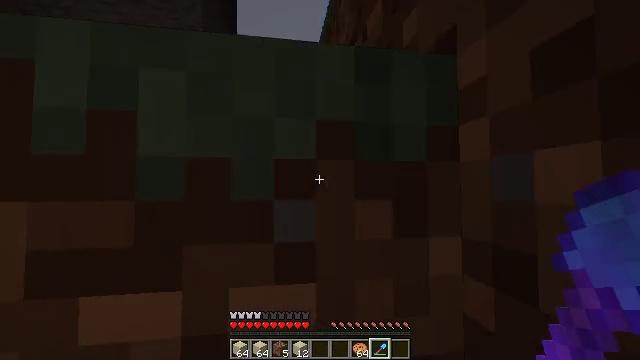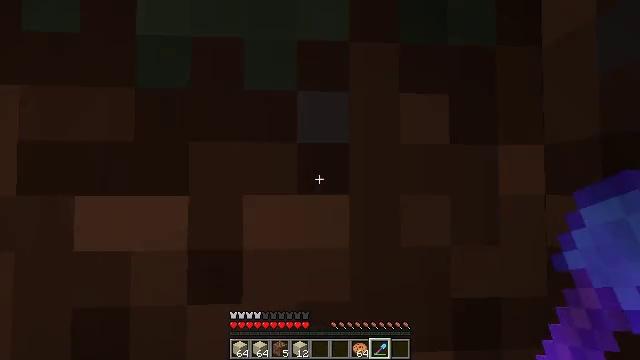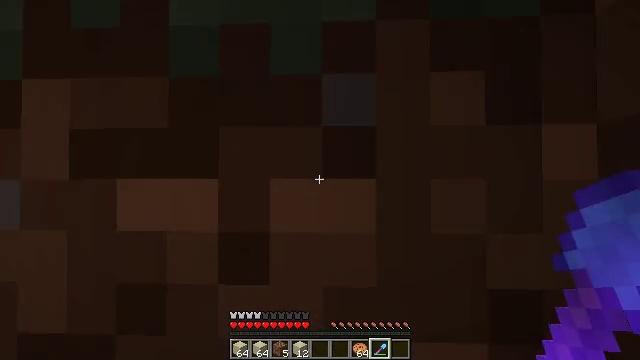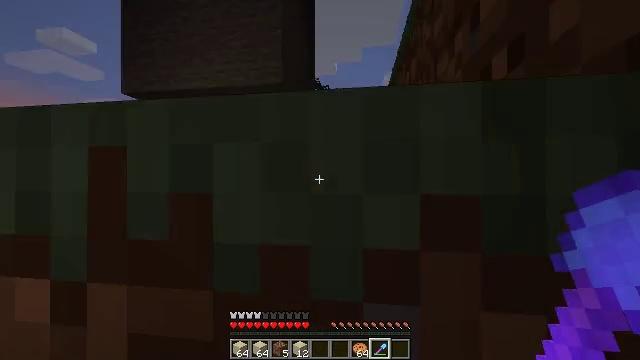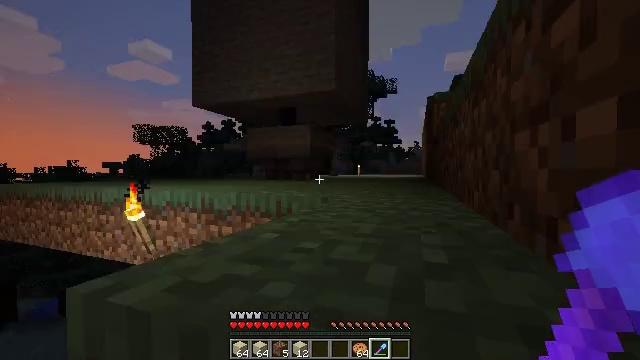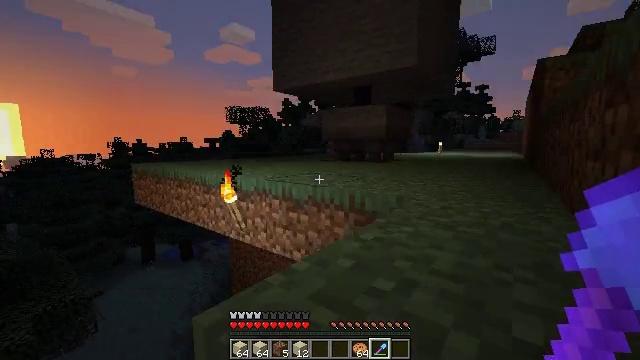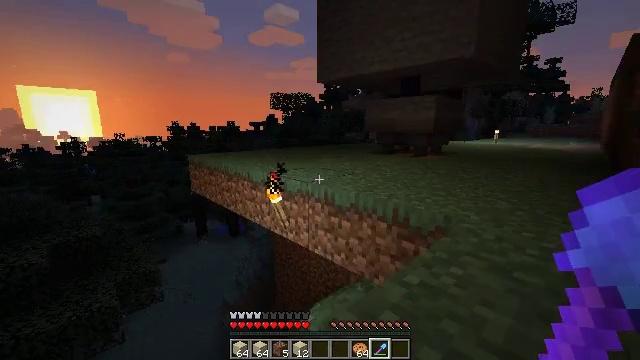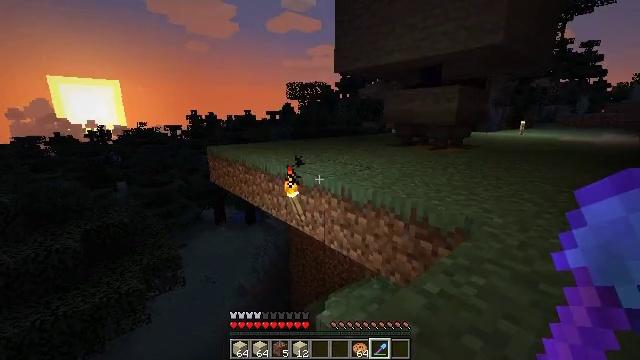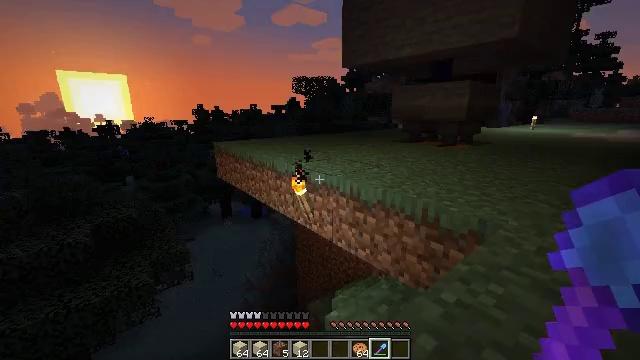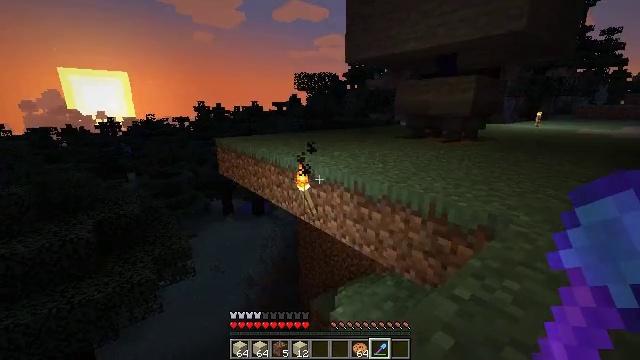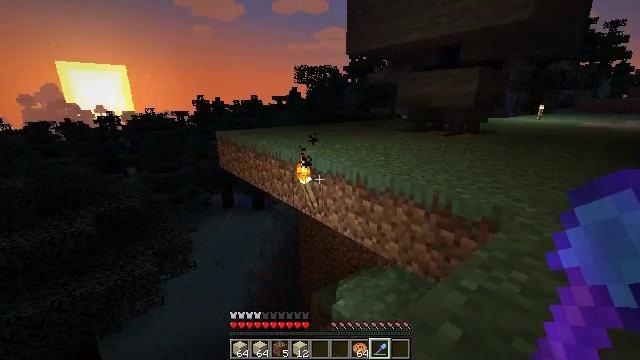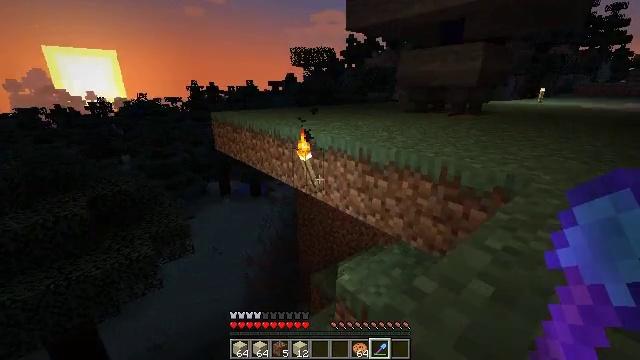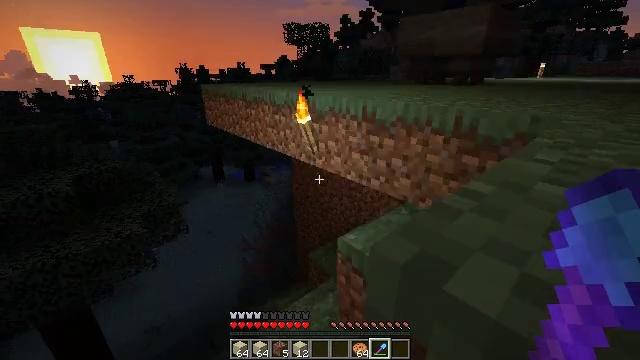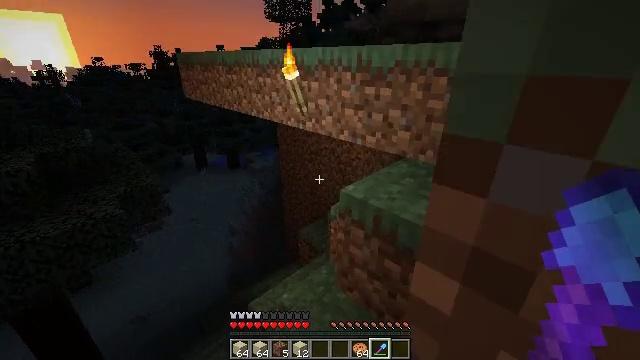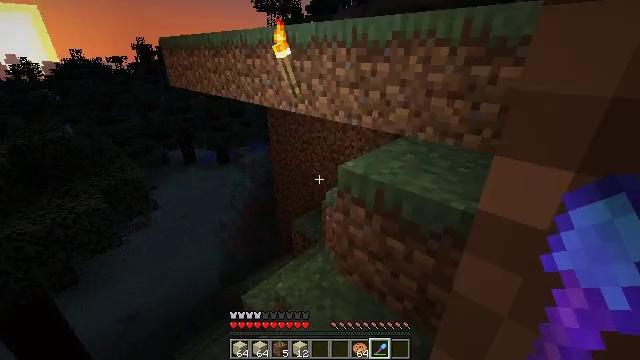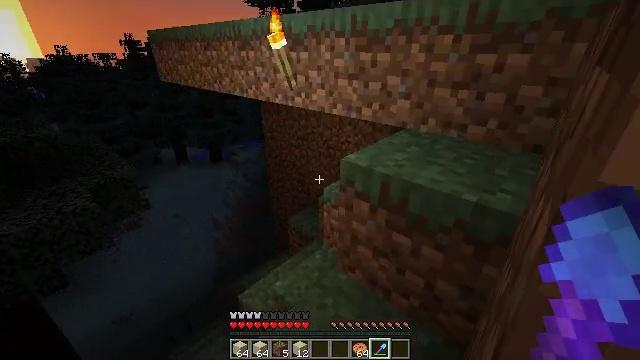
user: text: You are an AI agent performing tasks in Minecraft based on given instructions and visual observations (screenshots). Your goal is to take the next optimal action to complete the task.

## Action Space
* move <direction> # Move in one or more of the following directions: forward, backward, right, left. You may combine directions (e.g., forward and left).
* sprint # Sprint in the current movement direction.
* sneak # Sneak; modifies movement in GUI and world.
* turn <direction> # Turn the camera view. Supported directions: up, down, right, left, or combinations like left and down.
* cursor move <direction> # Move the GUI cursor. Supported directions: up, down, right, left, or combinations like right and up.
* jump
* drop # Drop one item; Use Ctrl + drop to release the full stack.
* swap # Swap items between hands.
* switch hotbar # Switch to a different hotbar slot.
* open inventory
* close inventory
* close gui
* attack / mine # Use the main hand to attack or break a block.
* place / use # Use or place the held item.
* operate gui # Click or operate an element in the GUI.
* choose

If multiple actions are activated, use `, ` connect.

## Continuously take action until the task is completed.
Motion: motion action
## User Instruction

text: Kill a zombie.
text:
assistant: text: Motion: move forward, turn left, jump
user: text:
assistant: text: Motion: move forward, sprint, turn left, jump
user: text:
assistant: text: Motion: move forward, sprint, turn left, jump
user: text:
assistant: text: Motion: move forward, sprint, turn left and down, jump
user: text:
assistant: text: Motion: move forward, sprint, turn left and down, jump
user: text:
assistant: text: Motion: move forward, turn left and down, jump
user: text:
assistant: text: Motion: move forward, turn left and down, jump
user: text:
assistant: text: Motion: move forward, turn left and down, jump
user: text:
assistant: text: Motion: move forward, jump
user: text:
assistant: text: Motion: move forward, turn down, jump
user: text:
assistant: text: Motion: move forward, turn down, jump
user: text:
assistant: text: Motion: move forward, sprint, turn right and down, jump
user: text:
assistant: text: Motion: move forward, sprint, turn right and down, jump
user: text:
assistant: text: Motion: move forward, sprint, turn right and down, jump
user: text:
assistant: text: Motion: move forward, sprint, turn right, jump
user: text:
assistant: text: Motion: move forward, sprint, turn right, jump
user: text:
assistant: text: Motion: move forward, sprint, turn right, jump
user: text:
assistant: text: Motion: move forward, turn right, jump
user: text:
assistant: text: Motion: move forward, turn right, jump
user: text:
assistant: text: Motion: move forward, turn right, jump
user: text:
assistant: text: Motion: move forward, turn right and up, jump
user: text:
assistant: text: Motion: move forward, turn right and up, jump
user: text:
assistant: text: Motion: move forward, turn right and up, jump
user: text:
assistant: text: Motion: move forward, turn right and up, jump
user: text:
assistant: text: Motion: move forward, sprint, turn right and up, jump
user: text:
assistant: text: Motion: move forward, sprint, turn right and up, jump
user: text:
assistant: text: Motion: move forward, sprint, turn right, jump
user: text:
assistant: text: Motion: move forward, sprint, turn right, jump
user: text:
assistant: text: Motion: move forward, sprint, turn right, jump
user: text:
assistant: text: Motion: move forward, jump